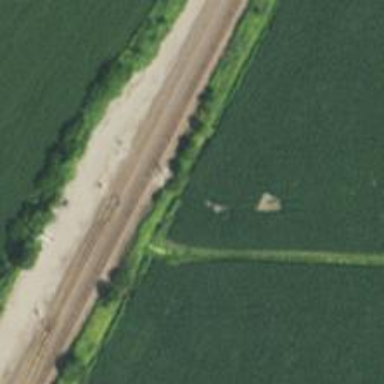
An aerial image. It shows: Railway track.